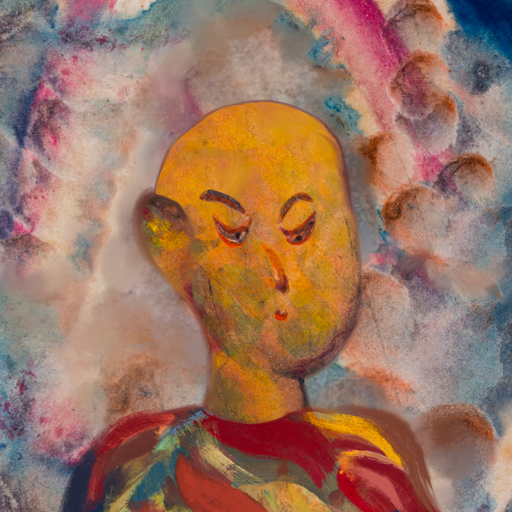
Background: Rupkatha, Head And Neck Side: Gypsy_Mother, Face Side: Hypocrite, Bust: Mother_And_Son_Son, Hair Side: Blank, Head Accessory: Blank, Second Necklace: Blank, Necklace: Blank, Baby: Blank